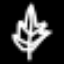
Label: leaf